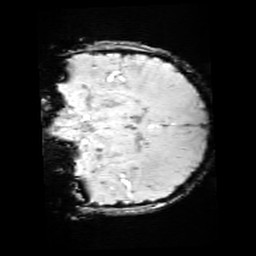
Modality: SWI
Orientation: coronal
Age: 11
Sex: female
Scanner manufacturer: siemens
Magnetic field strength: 3 T
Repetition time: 0.027 s
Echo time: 0.02 s